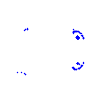
Particle: kaon